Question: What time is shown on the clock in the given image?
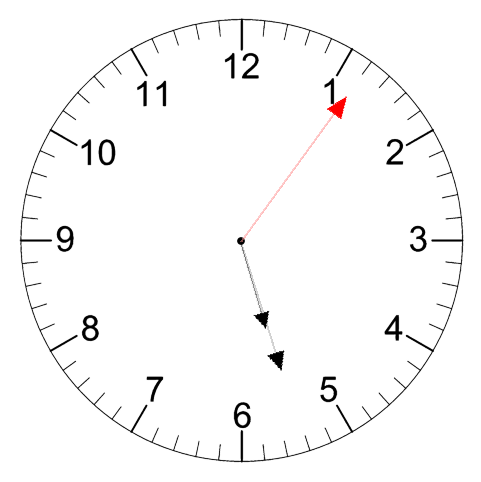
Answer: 05:27:06